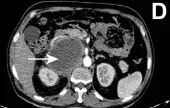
(A-D) Abdominal plain CT: right retroperitoneal cystic solid space-occupying lesion (arrow).
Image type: radiology (ct)